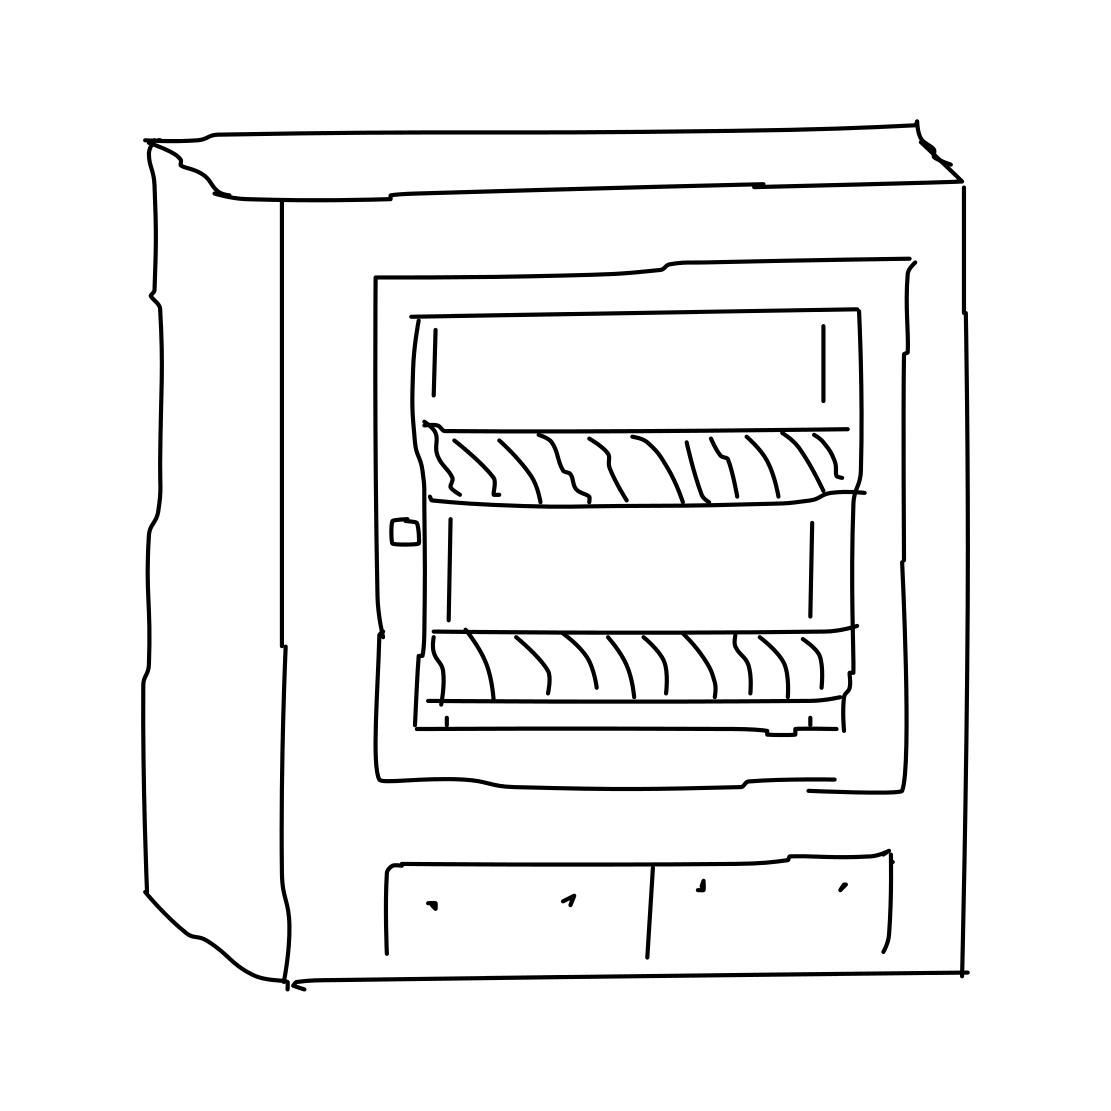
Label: cabinet